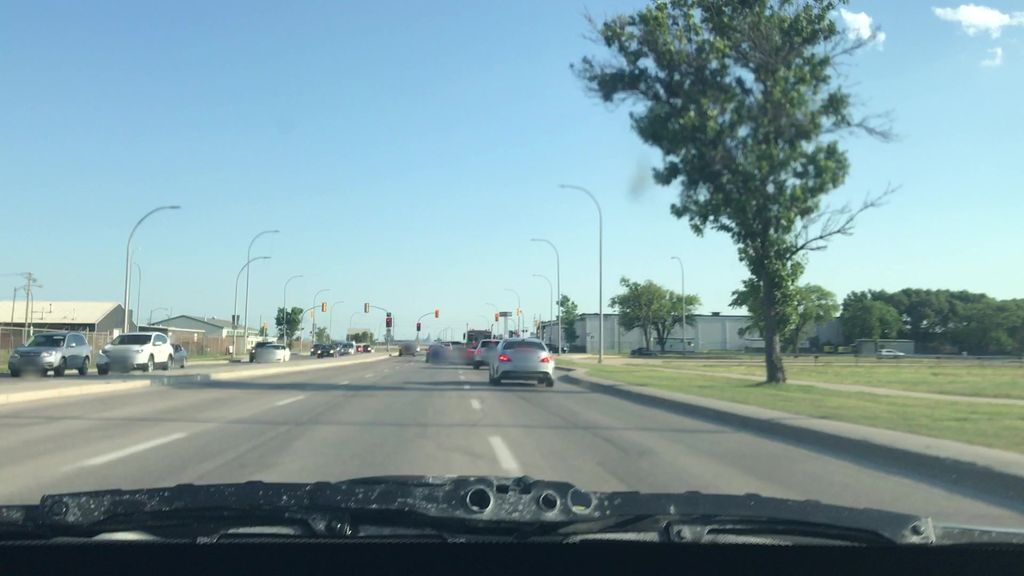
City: winnipeg